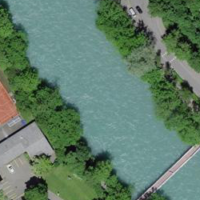
EUNIS habitat code: 53
Species observed at this site:
Corvus frugilegus
Squalius cephalus
Symphoricarpos albus
Carduelis carduelis